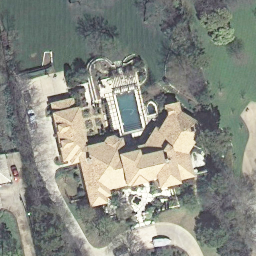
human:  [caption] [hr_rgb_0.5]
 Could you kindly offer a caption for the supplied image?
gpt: A villa with plants surrounded is in the sparse residential area .

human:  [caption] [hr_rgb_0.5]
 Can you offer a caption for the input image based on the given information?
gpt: This is a sparse residential area with a villa surrounded by trees and lawn .

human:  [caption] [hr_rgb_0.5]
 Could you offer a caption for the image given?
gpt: A villa with orange roofs is surrounded by trees and lawn in the sparse residential area .

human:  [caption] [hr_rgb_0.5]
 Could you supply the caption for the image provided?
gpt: A villa with orange roofs has a swimming pool in the middle is in the sparse residential area .

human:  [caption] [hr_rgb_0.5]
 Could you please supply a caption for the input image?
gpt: A villa with plants surrounded has a swimming pool in the middle .